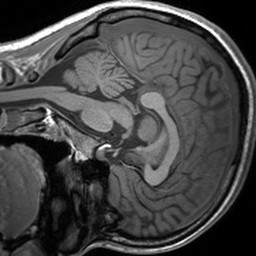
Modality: T1w
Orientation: sagittal
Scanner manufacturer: siemens
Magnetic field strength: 3 T
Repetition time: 1.54 s
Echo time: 0.00234 s